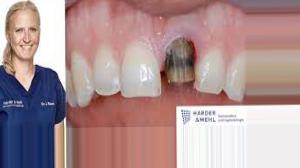
Condition: Tooth Discoloration